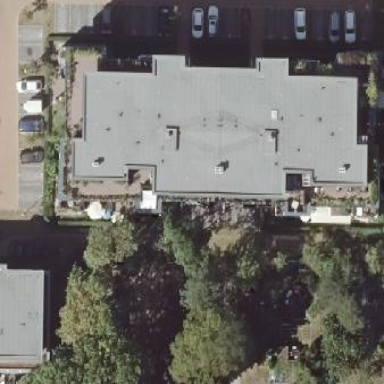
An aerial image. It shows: Residential building with apartments. The flat-roofed structure has white facade.